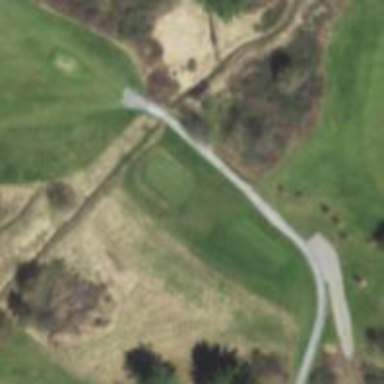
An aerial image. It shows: Golf tee.